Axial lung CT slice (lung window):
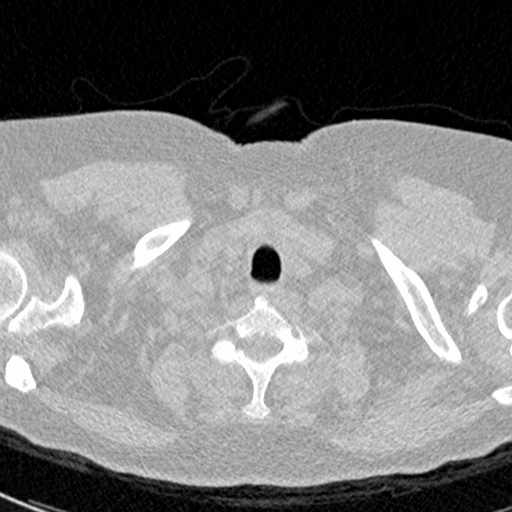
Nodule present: no